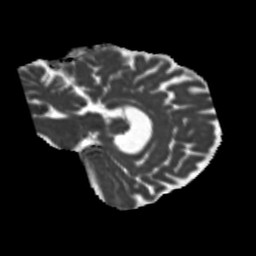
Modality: MD
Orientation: sagittal
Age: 68
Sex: male
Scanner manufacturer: siemens
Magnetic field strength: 3 T
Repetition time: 5.25 s
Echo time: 0.08 s